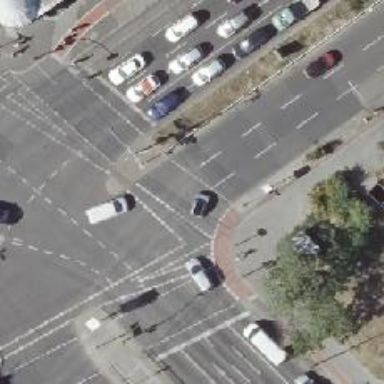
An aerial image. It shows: Crossing with traffic signals and pedestrian island.